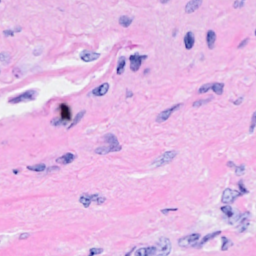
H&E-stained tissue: Breast